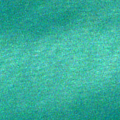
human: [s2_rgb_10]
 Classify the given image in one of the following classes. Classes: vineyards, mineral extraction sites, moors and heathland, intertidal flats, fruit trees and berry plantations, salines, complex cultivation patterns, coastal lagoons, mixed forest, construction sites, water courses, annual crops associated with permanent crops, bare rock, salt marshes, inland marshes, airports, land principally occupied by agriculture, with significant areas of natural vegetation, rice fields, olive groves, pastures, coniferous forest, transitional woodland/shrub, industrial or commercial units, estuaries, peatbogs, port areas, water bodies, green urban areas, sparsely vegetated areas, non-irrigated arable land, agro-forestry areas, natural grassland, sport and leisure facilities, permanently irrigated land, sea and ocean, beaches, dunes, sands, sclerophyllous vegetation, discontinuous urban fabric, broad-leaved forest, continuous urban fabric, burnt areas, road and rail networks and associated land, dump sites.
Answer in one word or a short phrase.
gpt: sea and ocean